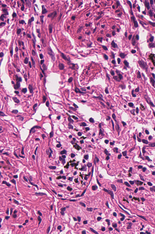
Tumor epithelial tissue: no
Tumor-associated stroma tissue: yes
Normal tissue: no